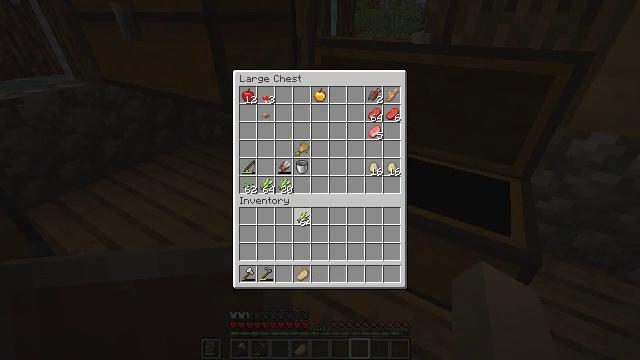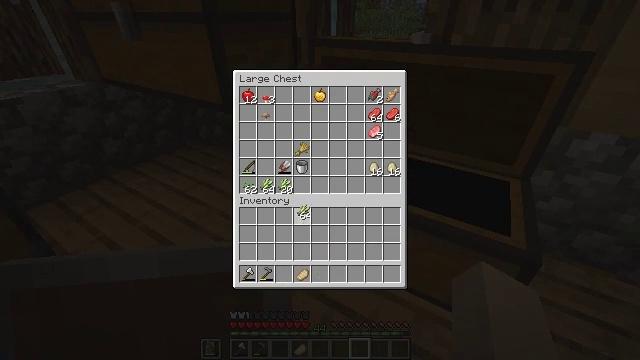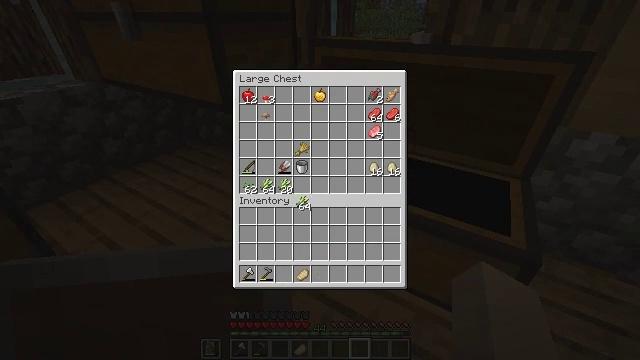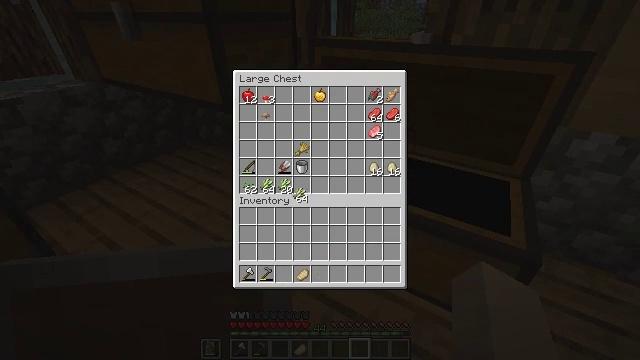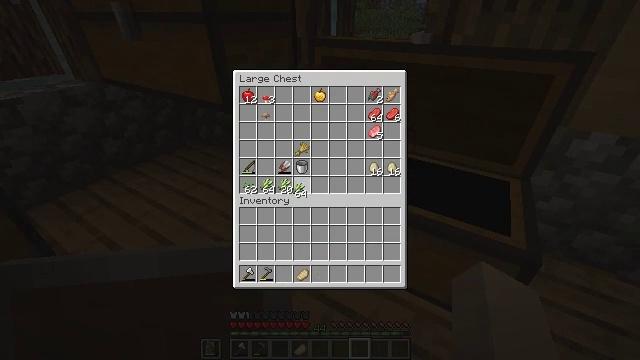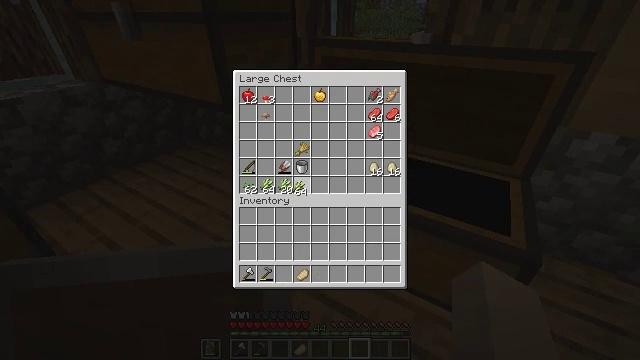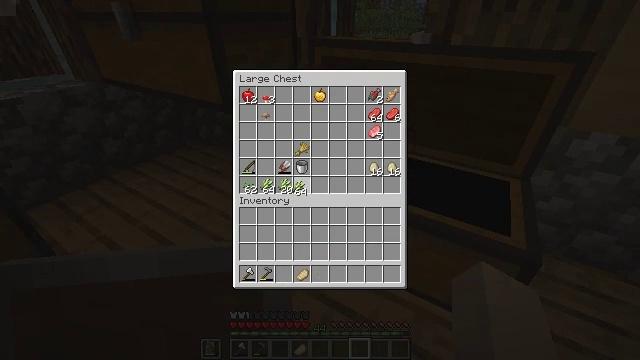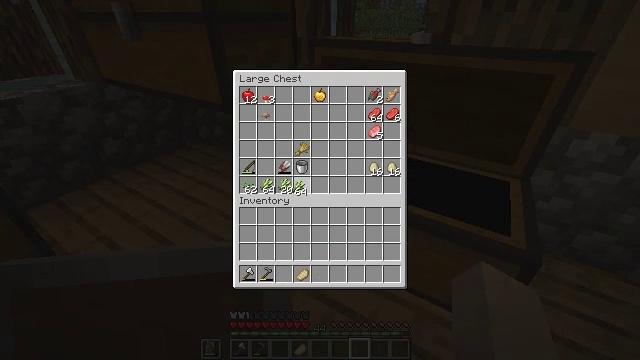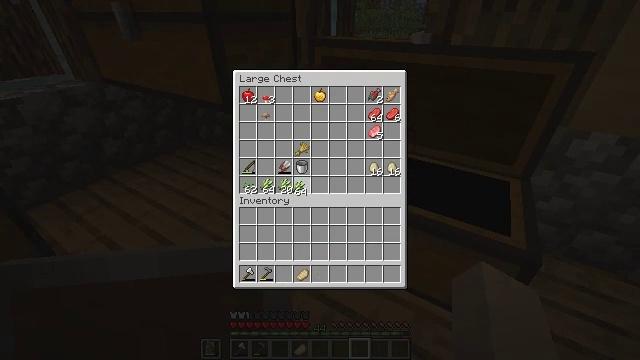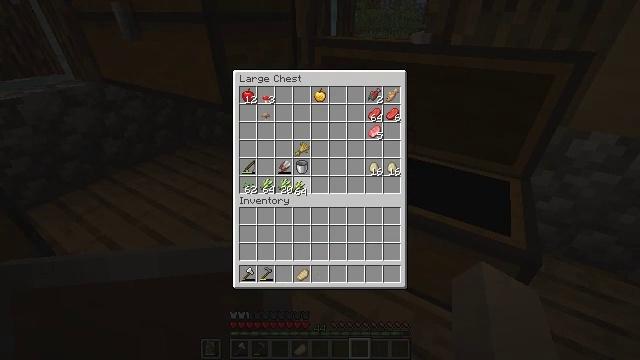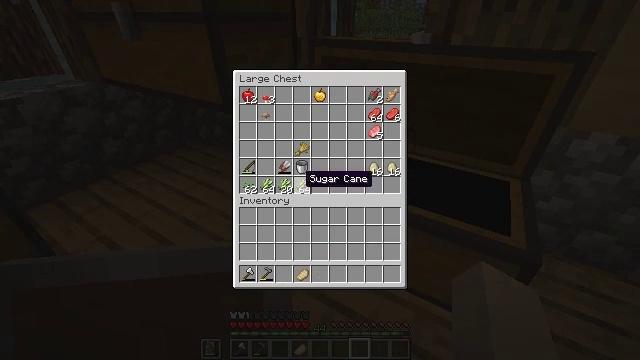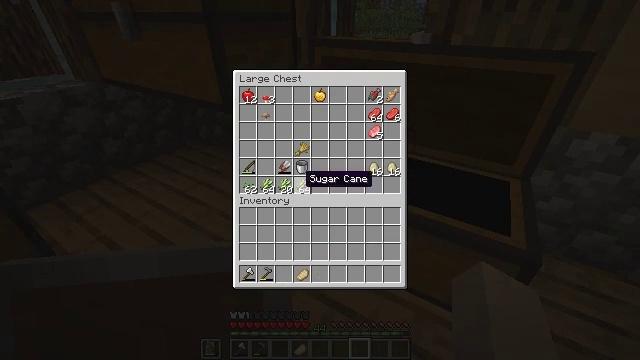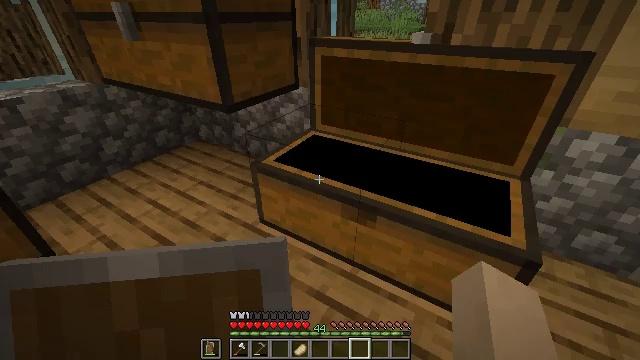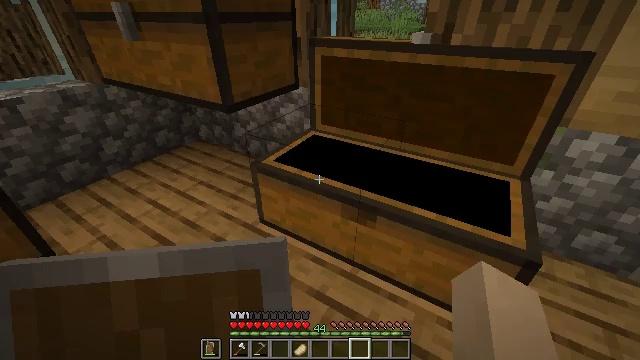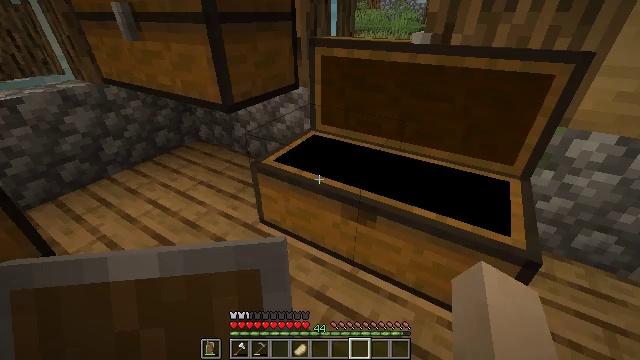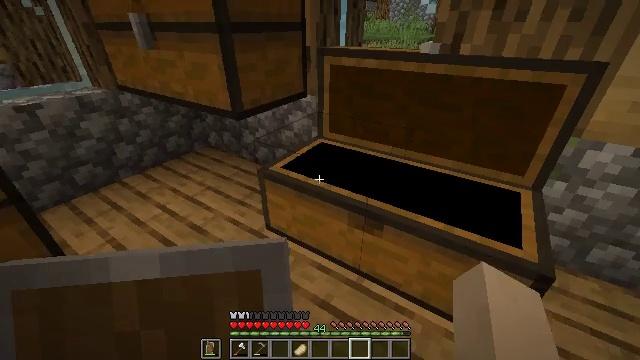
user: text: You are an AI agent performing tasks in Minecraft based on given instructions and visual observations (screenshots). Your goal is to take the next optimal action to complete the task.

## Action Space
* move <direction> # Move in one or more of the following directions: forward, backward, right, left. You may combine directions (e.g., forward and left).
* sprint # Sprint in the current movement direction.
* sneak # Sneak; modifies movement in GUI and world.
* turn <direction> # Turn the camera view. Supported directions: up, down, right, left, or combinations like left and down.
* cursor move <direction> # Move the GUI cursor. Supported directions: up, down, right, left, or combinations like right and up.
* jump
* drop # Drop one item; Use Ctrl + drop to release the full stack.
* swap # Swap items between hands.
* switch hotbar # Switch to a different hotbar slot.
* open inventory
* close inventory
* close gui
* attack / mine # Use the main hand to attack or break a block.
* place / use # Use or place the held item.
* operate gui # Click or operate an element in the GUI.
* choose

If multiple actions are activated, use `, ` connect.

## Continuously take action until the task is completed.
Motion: motion action
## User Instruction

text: Use iron ingots and redstone to craft a compass.
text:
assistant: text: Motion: cursor move up
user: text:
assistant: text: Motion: cursor move up
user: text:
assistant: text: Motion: cursor move up
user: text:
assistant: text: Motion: no_op
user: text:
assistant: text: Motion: no_op
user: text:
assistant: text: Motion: no_op
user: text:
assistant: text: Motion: operate gui
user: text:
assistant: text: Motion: operate gui
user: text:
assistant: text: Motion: operate gui
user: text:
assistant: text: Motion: no_op
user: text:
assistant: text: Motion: no_op
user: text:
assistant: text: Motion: no_op
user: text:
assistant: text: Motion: close gui
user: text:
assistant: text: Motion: open inventory
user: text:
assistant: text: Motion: turn left and up
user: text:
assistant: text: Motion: turn left and up
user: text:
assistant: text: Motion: move left, turn left and up
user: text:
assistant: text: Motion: move left
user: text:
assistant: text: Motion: move left, use / place
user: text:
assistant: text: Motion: use / place
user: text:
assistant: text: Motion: use / place
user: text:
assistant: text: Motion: no_op
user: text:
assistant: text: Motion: no_op
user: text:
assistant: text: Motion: no_op
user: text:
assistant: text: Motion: cursor move up
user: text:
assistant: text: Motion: cursor move left and up
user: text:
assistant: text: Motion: cursor move up
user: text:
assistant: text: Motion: no_op
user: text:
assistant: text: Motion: no_op
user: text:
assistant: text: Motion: no_op